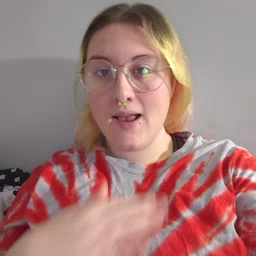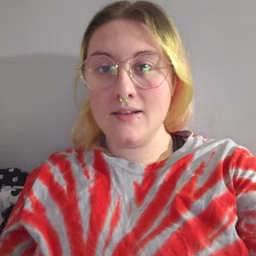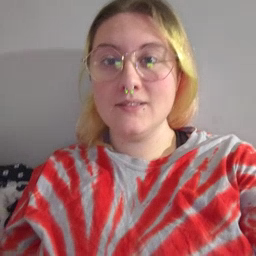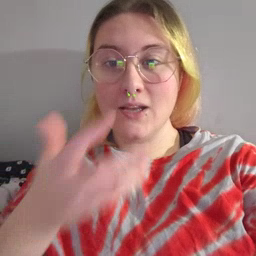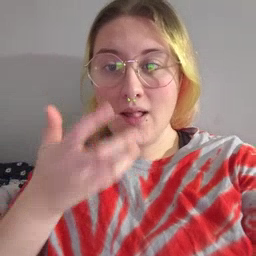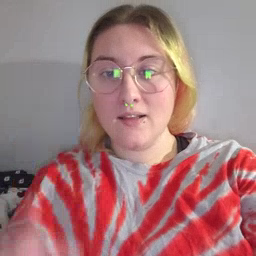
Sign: cereal